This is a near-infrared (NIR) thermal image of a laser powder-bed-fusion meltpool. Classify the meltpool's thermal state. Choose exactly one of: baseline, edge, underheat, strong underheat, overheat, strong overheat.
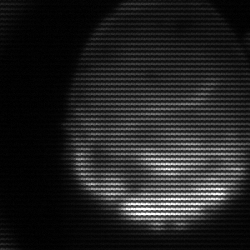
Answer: edge